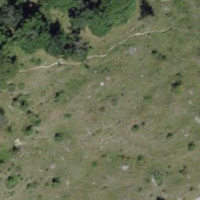
EUNIS habitat code: 23
Species observed at this site:
Melanargia galathea